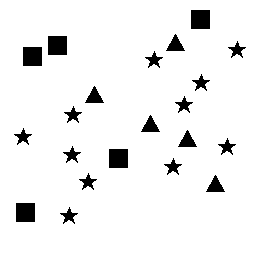
Squares: 5
Triangles: 5
Stars: 11
Total shapes: 21